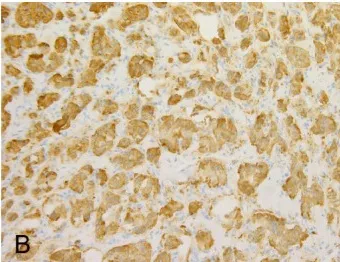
Immunostains for neuroendocrine markers including Syn.
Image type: pathology (immunostaining)